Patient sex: F
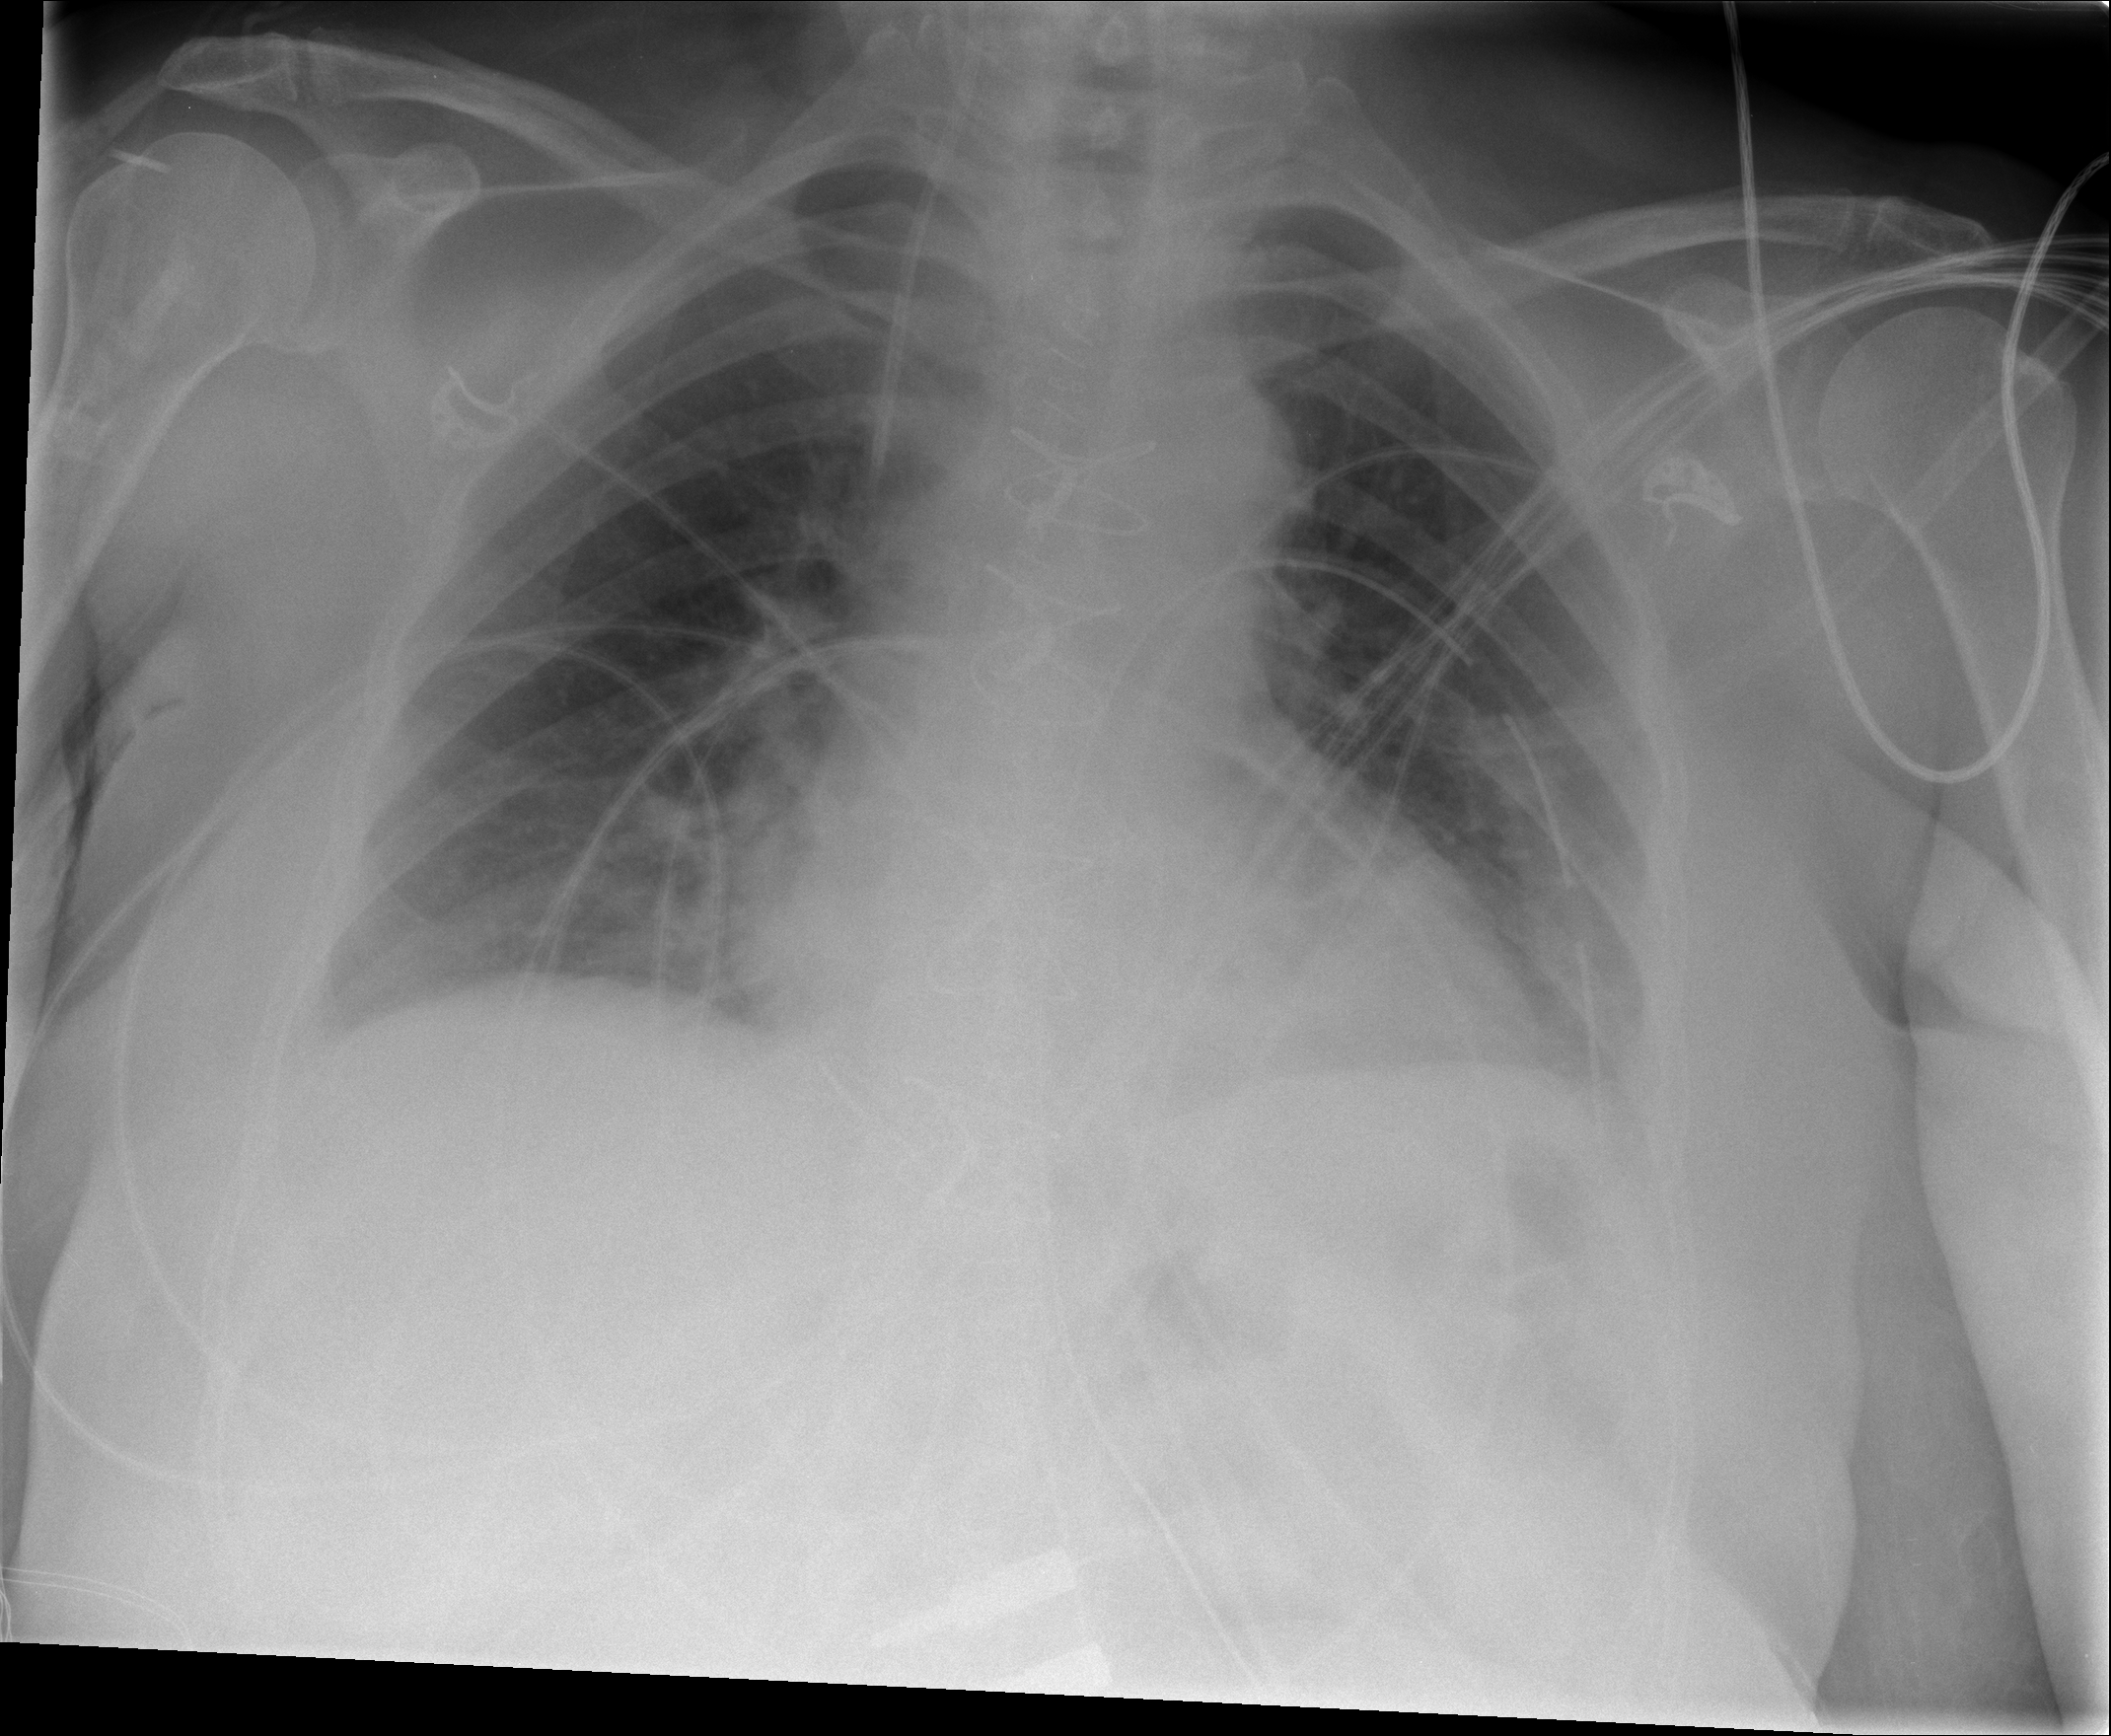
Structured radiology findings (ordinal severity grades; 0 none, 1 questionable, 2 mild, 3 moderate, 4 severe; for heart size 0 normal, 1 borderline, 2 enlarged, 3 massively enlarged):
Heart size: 0
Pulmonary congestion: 0
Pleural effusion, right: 2
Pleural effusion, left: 2
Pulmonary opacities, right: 2
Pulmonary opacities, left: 0
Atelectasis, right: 2
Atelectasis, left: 2